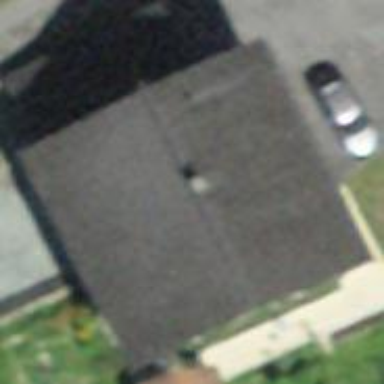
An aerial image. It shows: Detached building with gabled roof.